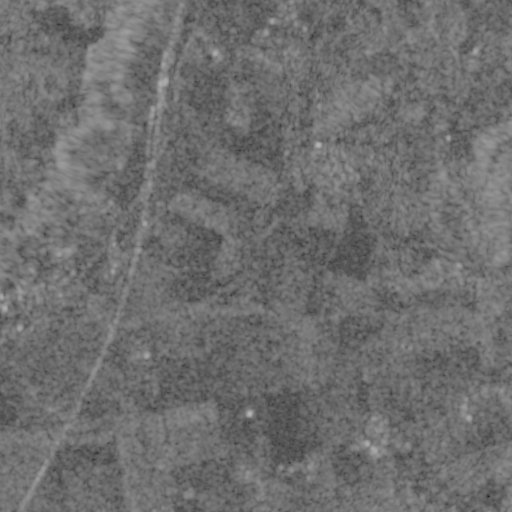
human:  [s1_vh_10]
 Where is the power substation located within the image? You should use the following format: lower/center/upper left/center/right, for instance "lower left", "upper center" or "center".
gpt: The power substation is located in the upper left of the image.
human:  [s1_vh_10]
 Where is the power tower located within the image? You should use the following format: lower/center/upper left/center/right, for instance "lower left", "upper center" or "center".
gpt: The power tower is located in the upper of the image.
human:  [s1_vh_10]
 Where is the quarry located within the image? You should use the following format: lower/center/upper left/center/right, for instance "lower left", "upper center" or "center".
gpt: The quarry is located in the center of the image.
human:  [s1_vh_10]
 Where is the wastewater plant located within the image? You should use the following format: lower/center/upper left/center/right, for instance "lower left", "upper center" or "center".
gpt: The wastewater plant is located in the upper center of the image.
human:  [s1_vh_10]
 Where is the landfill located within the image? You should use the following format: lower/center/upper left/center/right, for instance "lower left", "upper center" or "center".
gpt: There is no landfill in the image.

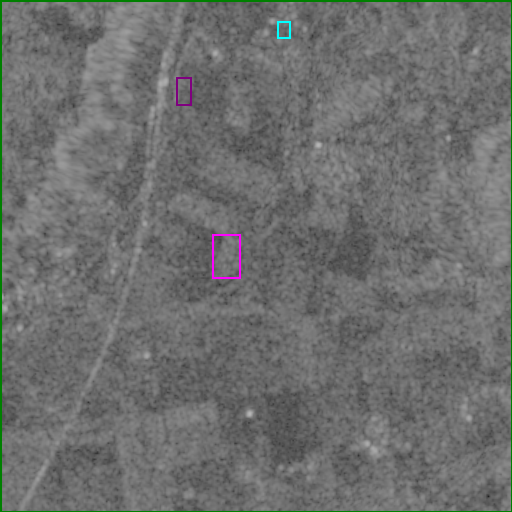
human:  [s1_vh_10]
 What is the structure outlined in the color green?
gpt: The structure outlined in green is a crop field.
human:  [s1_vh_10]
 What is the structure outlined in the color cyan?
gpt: The structure outlined in cyan is a park.
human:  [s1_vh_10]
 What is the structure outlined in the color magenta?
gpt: The structure outlined in magenta is a quarry.
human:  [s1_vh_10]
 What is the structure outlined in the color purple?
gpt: The structure outlined in purple is a wastewater plant.
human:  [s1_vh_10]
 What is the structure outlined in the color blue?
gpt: There is no blue outline.